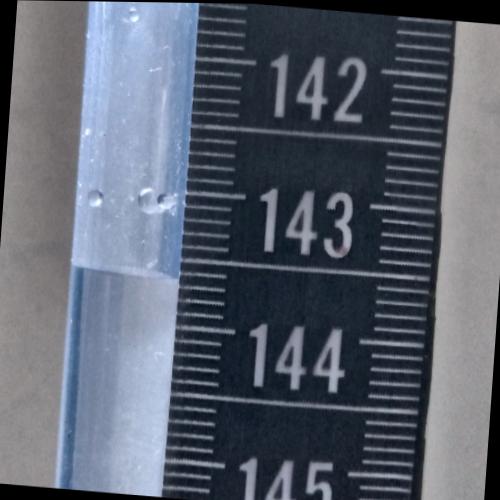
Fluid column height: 143.7 cm